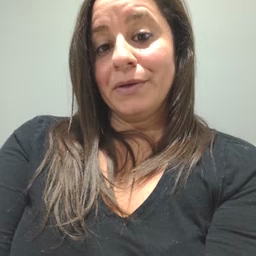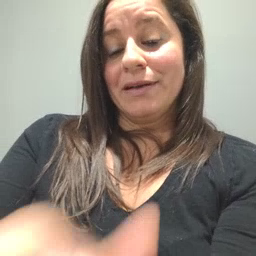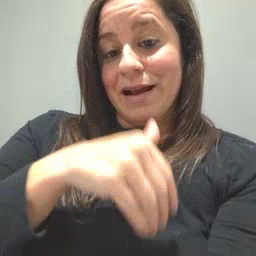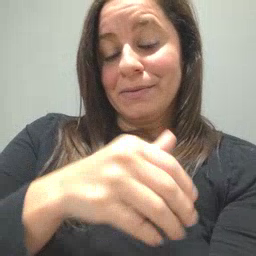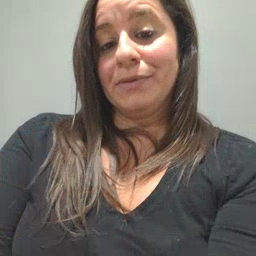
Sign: night